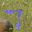
Label: 7